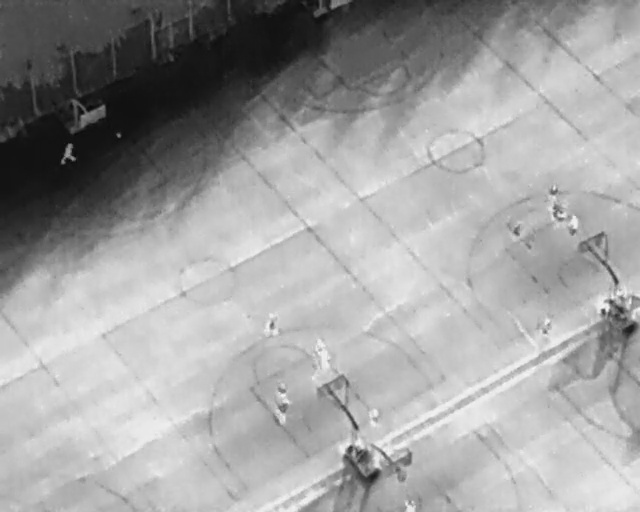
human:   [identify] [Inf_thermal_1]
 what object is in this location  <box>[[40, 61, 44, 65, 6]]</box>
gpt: <ref>1 large person at the center</ref>

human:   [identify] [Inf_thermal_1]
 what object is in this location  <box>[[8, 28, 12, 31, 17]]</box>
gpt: <ref>1 large person at the left</ref>

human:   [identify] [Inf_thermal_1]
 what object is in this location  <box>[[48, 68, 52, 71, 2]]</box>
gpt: <ref>1 large person at the bottom</ref>

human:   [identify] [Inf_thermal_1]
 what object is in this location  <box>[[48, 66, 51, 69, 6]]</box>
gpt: <ref>1 medium person at the center</ref>